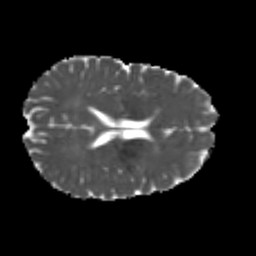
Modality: MD
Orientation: axial
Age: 21
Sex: female
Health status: healthy
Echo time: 0.074 s